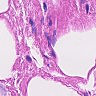
Metastatic tissue present: no